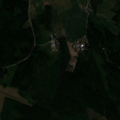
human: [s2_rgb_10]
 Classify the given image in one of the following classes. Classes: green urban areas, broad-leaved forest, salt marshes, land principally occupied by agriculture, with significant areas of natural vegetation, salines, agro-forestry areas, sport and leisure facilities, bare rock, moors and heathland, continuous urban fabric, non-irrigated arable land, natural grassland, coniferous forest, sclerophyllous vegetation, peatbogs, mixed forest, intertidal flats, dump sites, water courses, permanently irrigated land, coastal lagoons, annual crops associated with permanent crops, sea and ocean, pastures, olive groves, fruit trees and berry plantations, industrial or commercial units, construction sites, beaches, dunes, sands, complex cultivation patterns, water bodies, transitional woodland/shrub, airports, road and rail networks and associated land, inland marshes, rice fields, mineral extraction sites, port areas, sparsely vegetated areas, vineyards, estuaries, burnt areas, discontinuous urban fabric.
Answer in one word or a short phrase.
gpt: non-irrigated arable land, land principally occupied by agriculture, with significant areas of natural vegetation, broad-leaved forest, coniferous forest, mixed forest